Question: How can I reduce the clustered index scan cost of below mentioned query
'''
DECLARE @PARAMVAL varchar(3)
set @PARAMVAL = 'CTD'
select * from MASTER_RECORD_TYPE where RECORD_TYPE_CODE=@PARAMVAL
'''
if I run the above query it was showing index scan 99 %
Please find here below my table particularities:

here below i have pasted my index for the table:
'''
CREATE TABLE [dbo].[MASTER_RECORD_TYPE] ADD CONSTRAINT [PK_MASTER_REPORD_TYPE] PRIMARY KEY CLUSTERED
(
[Record_Type_Id] ASC
)WITH (PAD_INDEX = OFF, STATISTICS_NORECOMPUTE = OFF, SORT_IN_TEMPDB = OFF, IGNORE_DUP_KEY = OFF, ONLINE = OFF, ALLOW_ROW_LOCKS = ON, ALLOW_PAGE_LOCKS = ON, FILLFACTOR = 80) ON [PRIMARY]
GO
'''
kindly advise how can i reduce index scan cost?
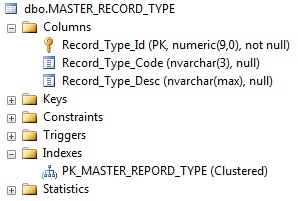
Answer: First of all - if you search for 'RECORD_TYPE_CODE' you should make sure to have an index on that column.
Besides that mainly two things:
- use 'SELECT *' - that'll always have to go back to the clustered index to get the full data page; use a 'SELECT' that explicitly specifies which columns to use- if ever possible, try to find a way to have a nonclustered index, e.g. an index that contains all the columns needed to satisfy the query
If you have such a covering nonclustered index, then the query optimizer will most likely use that covering index (instead of the actual clustered index which is the full table data) to fetch the results